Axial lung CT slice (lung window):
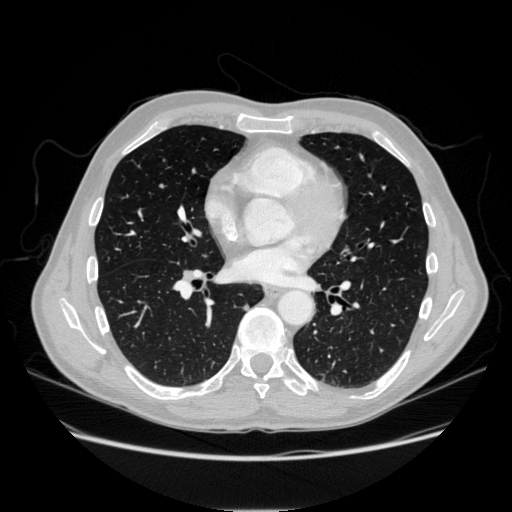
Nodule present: yes
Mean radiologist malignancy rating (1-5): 2.667